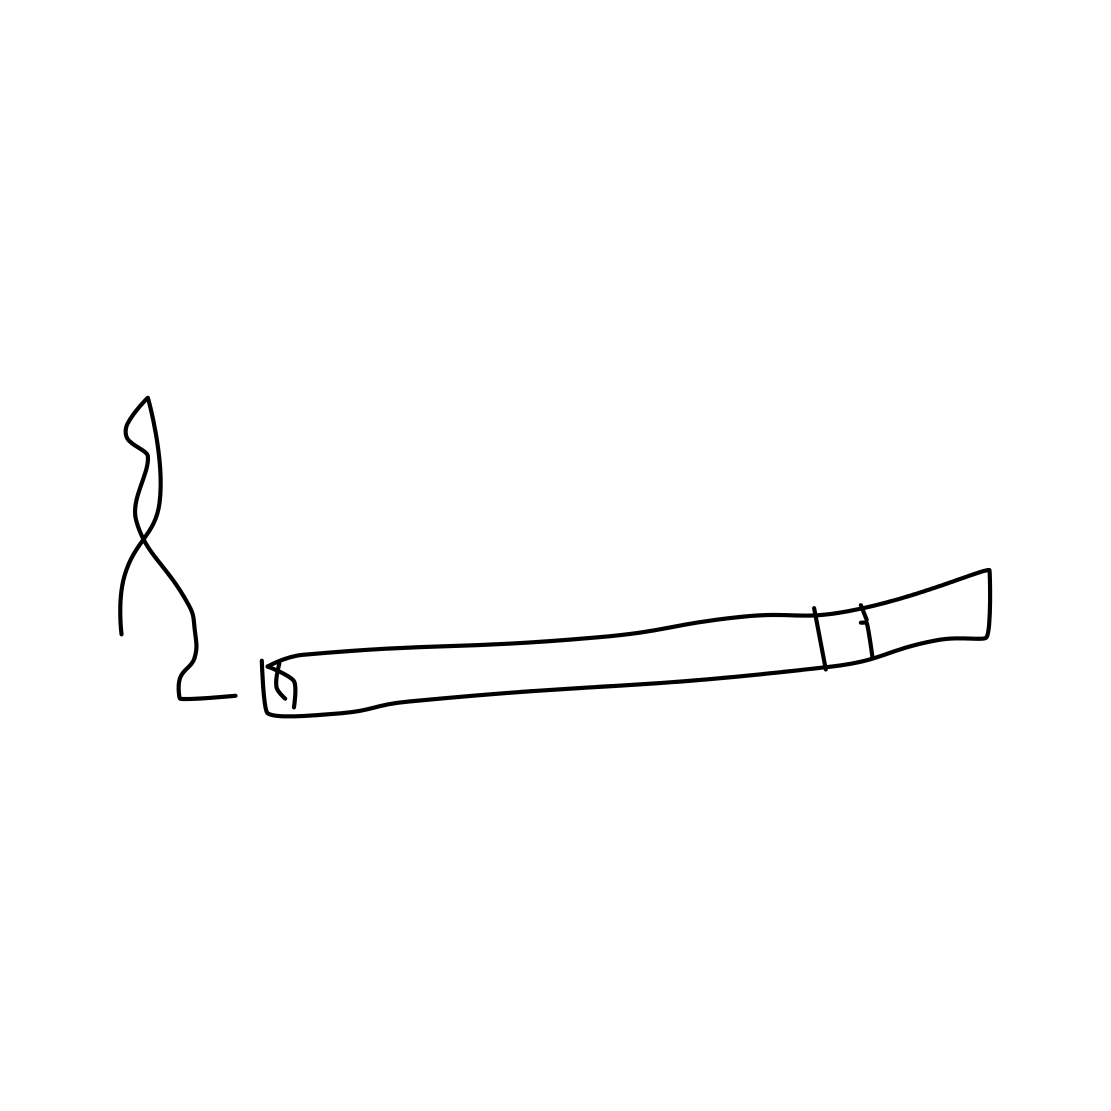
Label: cigarette